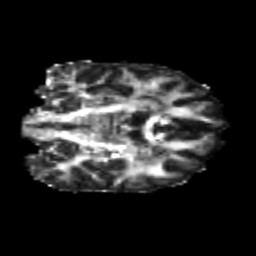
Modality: FA
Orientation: coronal
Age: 25
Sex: female
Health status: healthy
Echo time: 0.074 s